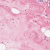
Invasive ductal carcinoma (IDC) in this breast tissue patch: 0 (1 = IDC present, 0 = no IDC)